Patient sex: M
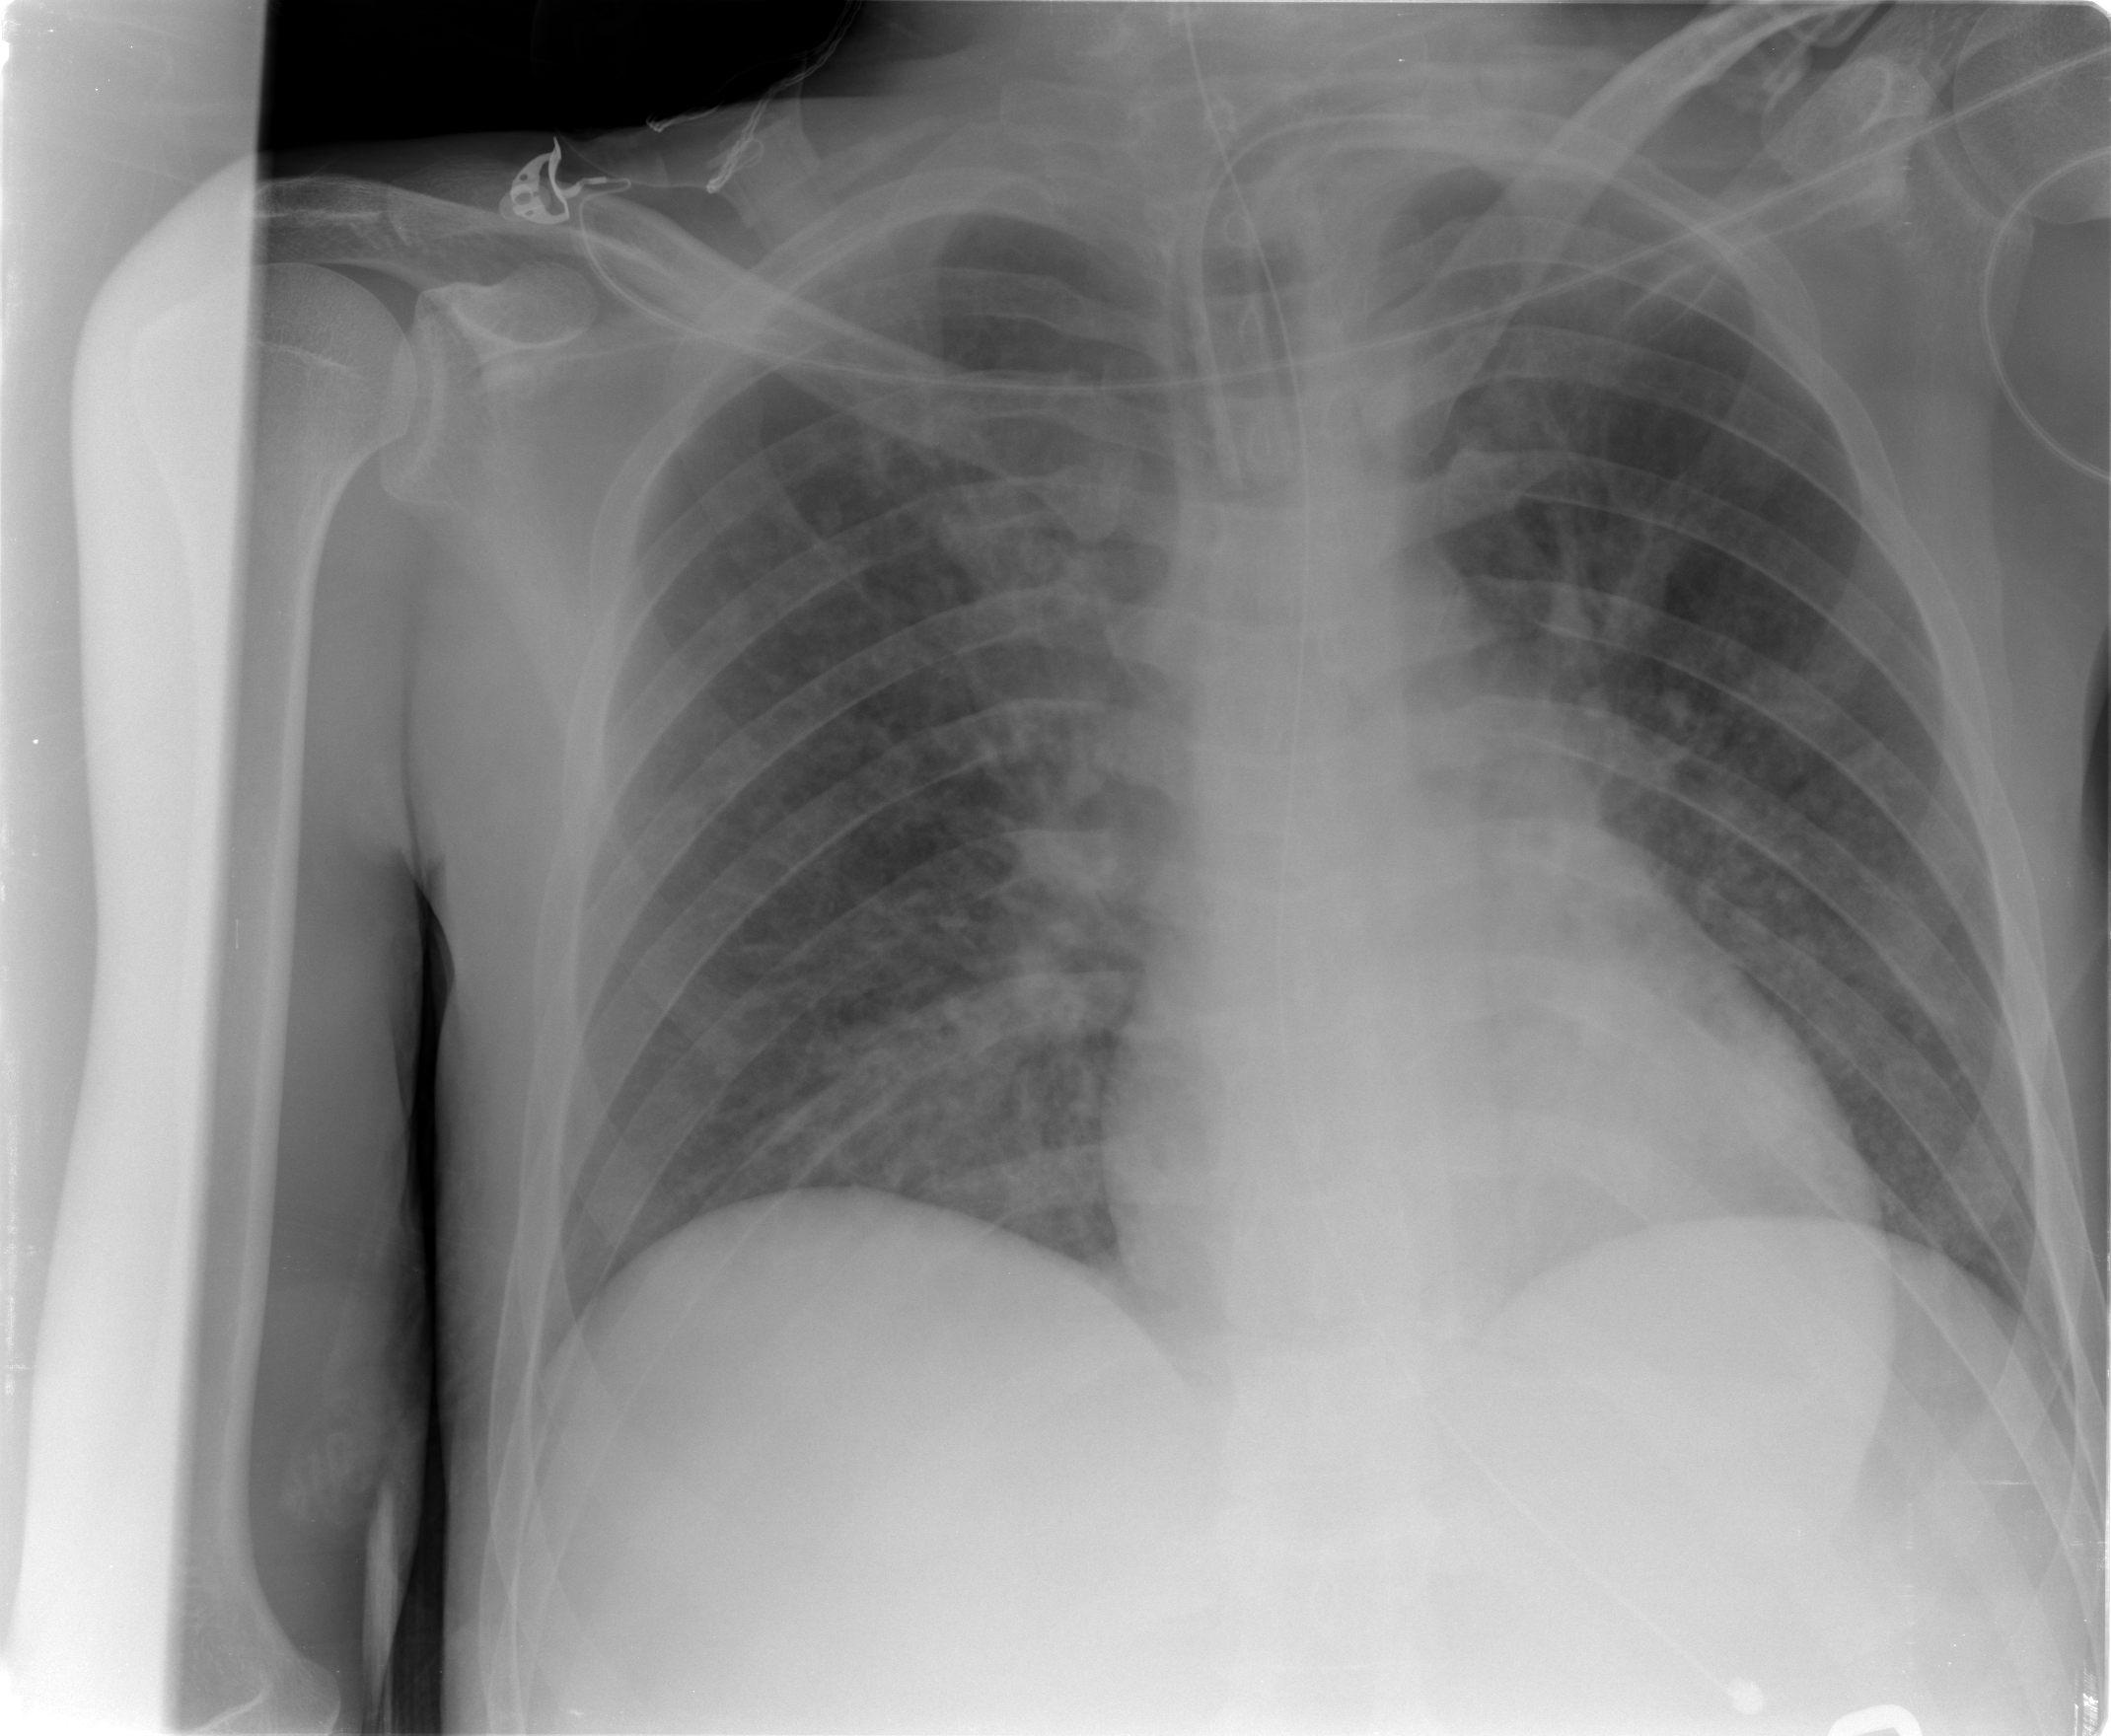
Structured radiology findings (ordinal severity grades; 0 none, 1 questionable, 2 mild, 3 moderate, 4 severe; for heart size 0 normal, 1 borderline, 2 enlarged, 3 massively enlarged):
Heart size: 0
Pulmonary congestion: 3
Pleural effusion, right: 0
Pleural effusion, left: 0
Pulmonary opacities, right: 2
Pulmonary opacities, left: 2
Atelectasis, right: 0
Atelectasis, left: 0